Question: I am having a hard time trying to figure out which data type I would use in C# to enter data into my table in my database which contains a decimal(5,2). When I tried using a C# decimal data type, it said that It had an error converting numeric to decimal. When I tried string, It said that it could not convert nvarchar to decimal. When I tried float... Same thing happened, except the excuse was a "real" data type. double also failed to work.
I have a stored procedure which enters the data into my table, but before I run of and cast data types in my stored procedure to the actual decimal, is there any other way I can rather Convert a c# data type to fit in my decimal(5,2) field?
'''
private void btnAddClientComputer_Click(object sender, EventArgs e)
{
SQLCommands comm = new SQLCommands();
try
{
comm.AddClientComputer(int.Parse(cbCustomerID.Text), cbAction.Text, decimal.Parse(tbCost.Text));
}
catch (FormatException)
{
MessageBox.Show("The cost you have entered is invalid. Please ensure the cost is above 0, and is an actual number", "Invalid Input at Cost", MessageBoxButtons.OK, MessageBoxIcon.Asterisk);
}
}
'''
...
'''
public void AddClientComputer(int CustomerID, string Action, decimal Cost)
{
try
{
comm = new SqlCommand("UspAddClientComputer", conn); // Stored Procedure - see sql file
comm.Parameters.AddWithValue("@CustomerID", CustomerID);
comm.Parameters.AddWithValue("@Action", Action);
comm.Parameters.AddWithValue("@Cost", Cost);
comm.CommandType = CommandType.StoredProcedure;
comm.ExecuteNonQuery();
}
catch (Exception ex)
{
System.Windows.Forms.MessageBox.Show(ex.Message, "Error", System.Windows.Forms.MessageBoxButtons.OK, System.Windows.Forms.MessageBoxIcon.Error);
}
}
'''
...
'''
CREATE TABLE ClientComputers
(ClientComputerID int Identity(1,1) primary key clustered
,CustomerID int
,Action varchar(7) check (Action = 'Upgrade' OR Action = 'Store')
,Cost decimal(5,2) check (Cost > 0)
,Constraint FKCustomerComputer FOREIGN KEY (CustomerID) REFERENCES Customers(CustomerID));
Go
'''
...
'''
CREATE PROCEDURE uspAddClientComputer @CustomerID int, @Action varchar(7), @Cost decimal(5,2)
AS
BEGIN TRY
BEGIN TRANSACTION TrnAddClientComputer;
INSERT INTO [TCTdb].[dbo].[ClientComputers]
([CustomerID]
,[Action]
,[Cost])
VALUES
(@CustomerID
,@Action
,@Cost)
COMMIT TRANSACTION TrnAddClientComputer;
END TRY
BEGIN CATCH
ROLLBACK TRANSACTION TrnAddClientComputer;
DECLARE @ErrorMessage NVARCHAR(4000);
DECLARE @ErrorSeverity INT;
DECLARE @ErrorState INT;
SELECT
@ErrorMessage = ERROR_MESSAGE(),
@ErrorSeverity = ERROR_SEVERITY(),
@ErrorState = ERROR_STATE();
RAISERROR (@ErrorMessage,
@ErrorSeverity,
@ErrorState
);
END CATCH
GO
'''

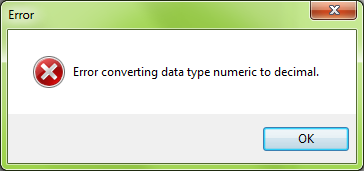
Answer: I have found a way to fix my problem under the circumstances, thanks to sll bringing a few things under my attention. The following code worked for me.
'''
private void btnAddClientComputer_Click(object sender, EventArgs e)
{
SQLCommands comm = new SQLCommands();
double trycost;
if (double.TryParse(tbCost.Text,out trycost))
{
comm.AddClientComputer(int.Parse(cbCustomerID.Text), cbAction.Text, trycost);
}
else
{
MessageBox.Show("The cost you have entered is invalid. Please ensure the cost is above 0, and is an actual number", "Invalid Input at Cost", MessageBoxButtons.OK, MessageBoxIcon.Asterisk);
}
}
'''
...
'''
public void AddClientComputer(int CustomerID, string Action, double Cost)
{
try
{
comm = new SqlCommand("UspAddClientComputer", conn); // Stored Procedure - see sql file
comm.Parameters.AddWithValue("@CustomerID", CustomerID);
comm.Parameters.AddWithValue("@Action", Action);
comm.Parameters.Add(new SqlParameter("@Cost",Cost));
comm.CommandType = CommandType.StoredProcedure;
comm.ExecuteNonQuery();
}
catch (Exception ex)
{
System.Windows.Forms.MessageBox.Show(ex.Message, "Error", System.Windows.Forms.MessageBoxButtons.OK, System.Windows.Forms.MessageBoxIcon.Error);
}
}
'''
..Here comes the solution part. I replaced the Decimal(5,2) with smallmoney.
'''
CREATE TABLE ClientComputers
(ClientComputerID int Identity(1,1) primary key clustered
,CustomerID int
,Action varchar(7) check (Action = 'Upgrade' OR Action = 'Store')
,Cost smallmoney check (Cost > 0)
,Constraint FKCustomerComputer FOREIGN KEY (CustomerID) REFERENCES Customers(CustomerID));
Go
---------STORED PROCEDURES
--ADD CLIENT COMPUTER
CREATE PROCEDURE uspAddClientComputer @CustomerID int, @Action varchar(7), @Cost smallmoney
AS
BEGIN TRY
BEGIN TRANSACTION TrnAddClientComputer;
INSERT INTO [TCTdb].[dbo].[ClientComputers]
([CustomerID]
,[Action]
,[Cost])
VALUES
(@CustomerID
,@Action
,@Cost)
COMMIT TRANSACTION TrnAddClientComputer;
END TRY
BEGIN CATCH
ROLLBACK TRANSACTION TrnAddClientComputer;
DECLARE @ErrorMessage NVARCHAR(4000);
DECLARE @ErrorSeverity INT;
DECLARE @ErrorState INT;
SELECT
@ErrorMessage = ERROR_MESSAGE(),
@ErrorSeverity = ERROR_SEVERITY(),
@ErrorState = ERROR_STATE();
RAISERROR (@ErrorMessage,
@ErrorSeverity,
@ErrorState
);
END CATCH
GO
'''
Thanks to everyone who has tried. This answered my question. Right Idea, data type.